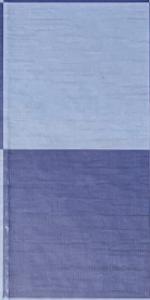
Label: Empty